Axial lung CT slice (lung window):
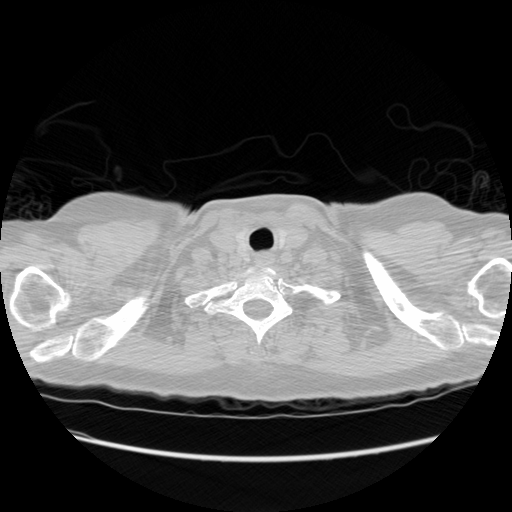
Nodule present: no